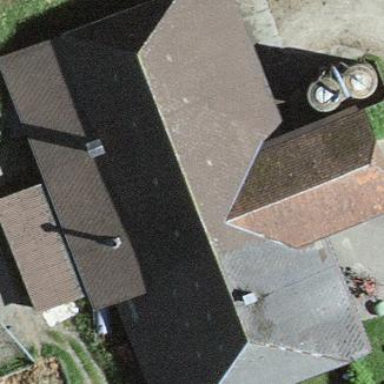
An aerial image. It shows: Farm building.